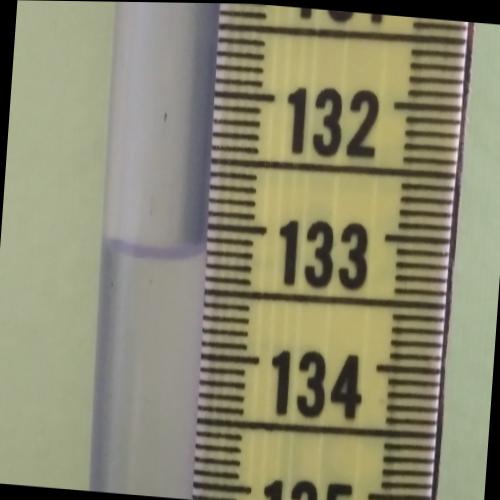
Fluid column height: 133.2 cm